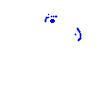
Particle: electron